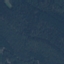
Land use / land cover class: Forest